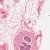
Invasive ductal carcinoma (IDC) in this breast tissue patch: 0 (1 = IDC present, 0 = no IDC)